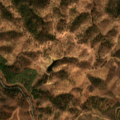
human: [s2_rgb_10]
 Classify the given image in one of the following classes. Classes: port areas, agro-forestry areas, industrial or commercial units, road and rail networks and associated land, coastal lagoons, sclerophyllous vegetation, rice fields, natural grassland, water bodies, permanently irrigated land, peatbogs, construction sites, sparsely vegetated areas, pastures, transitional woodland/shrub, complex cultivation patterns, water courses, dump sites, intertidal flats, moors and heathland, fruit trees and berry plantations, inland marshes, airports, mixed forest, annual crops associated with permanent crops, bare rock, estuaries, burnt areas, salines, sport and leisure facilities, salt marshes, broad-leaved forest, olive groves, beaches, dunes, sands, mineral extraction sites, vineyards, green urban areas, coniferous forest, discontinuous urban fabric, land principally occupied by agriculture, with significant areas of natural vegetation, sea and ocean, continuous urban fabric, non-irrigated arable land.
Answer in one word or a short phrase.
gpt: agro-forestry areas, broad-leaved forest, transitional woodland/shrub